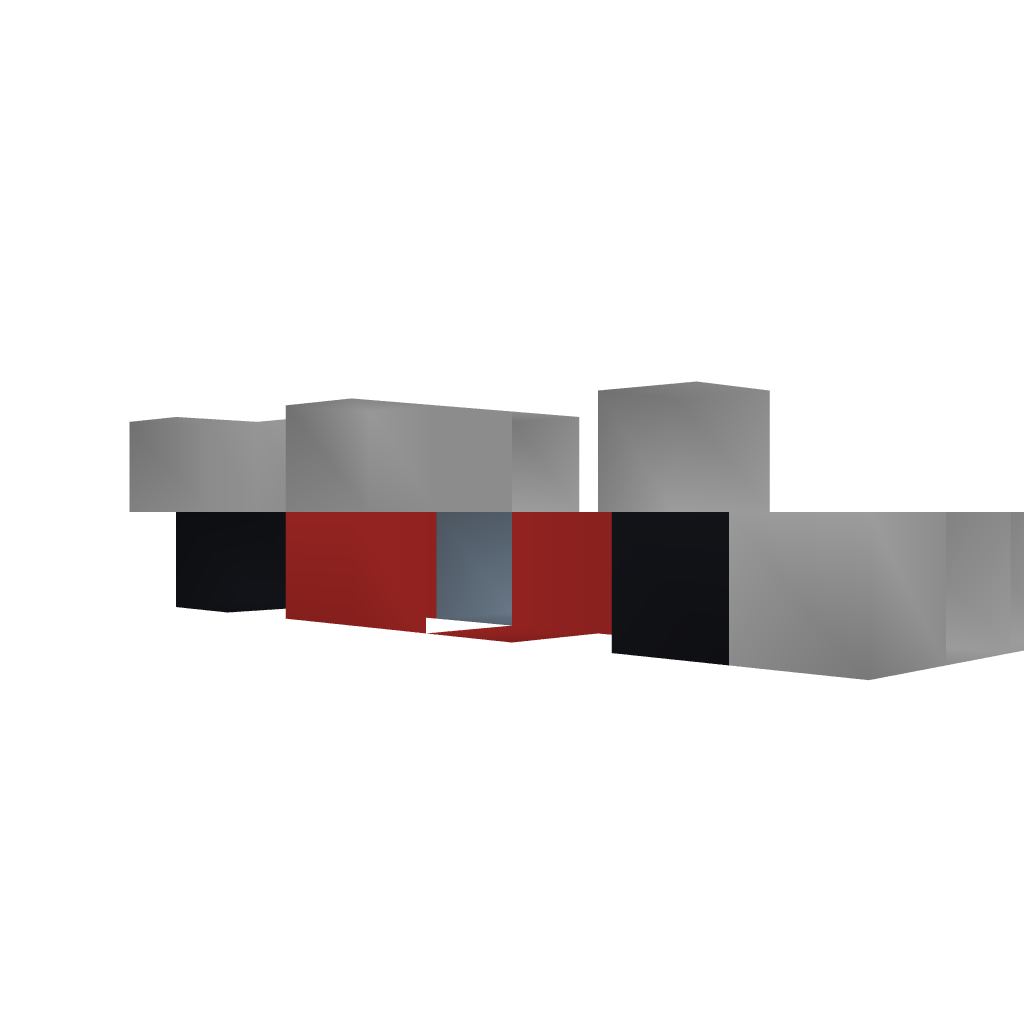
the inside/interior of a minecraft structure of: F-1 racecar